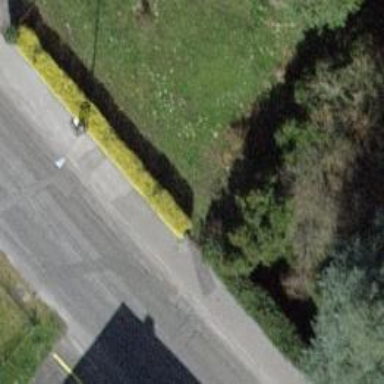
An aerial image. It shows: Hedge barrier.